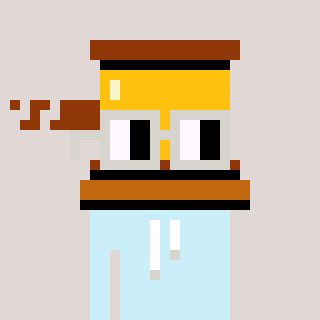
a pixel art character with square light gray glasses, a gavel-shaped head and a cold-colored body on a warm background